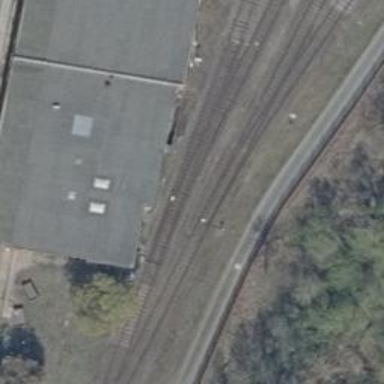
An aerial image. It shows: Railway switch.